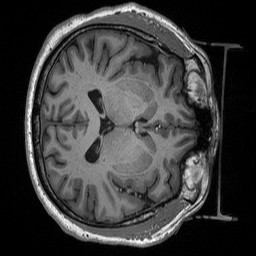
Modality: T1w
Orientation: axial
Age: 45
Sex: male
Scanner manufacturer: siemens
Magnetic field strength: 3 T
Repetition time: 2.53 s
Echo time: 0.00219 s